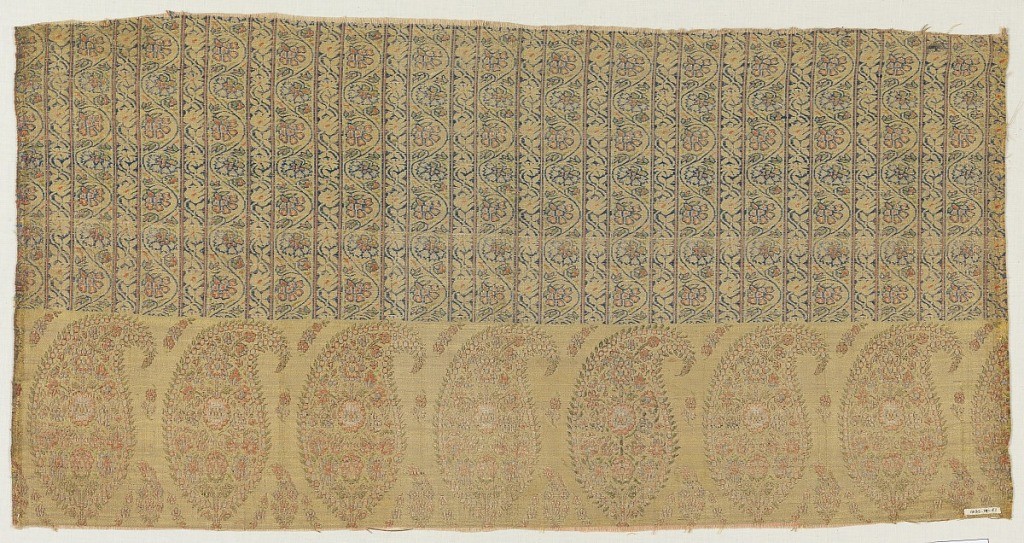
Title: Fragment
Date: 16th century
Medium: silk Technique: woven
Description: End of a shawl or scarf with border design at right angles to the field.